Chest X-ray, AP view. Patient: 62 years old, sex F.
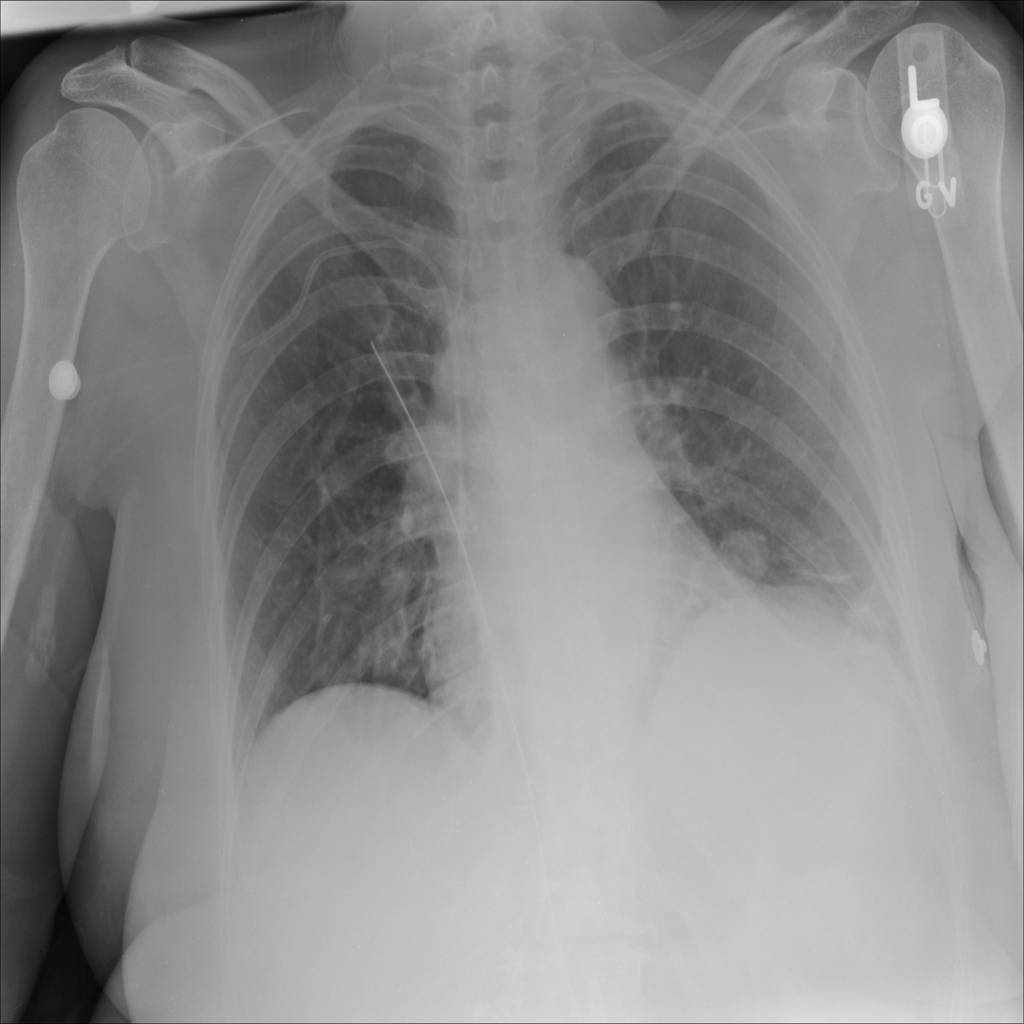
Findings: Atelectasis